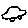
Label: car